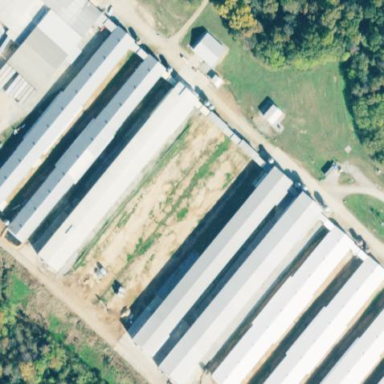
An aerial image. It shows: Poultry farmyard is depicted in the image.